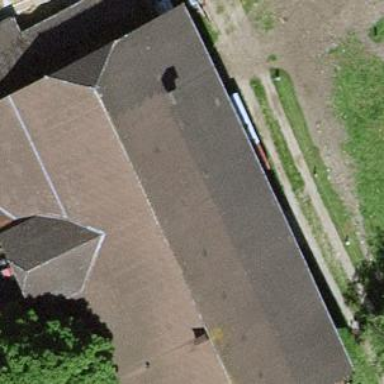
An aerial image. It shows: Farm building.